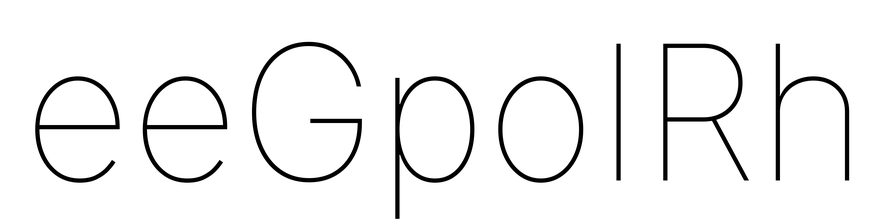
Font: Inter_Thin